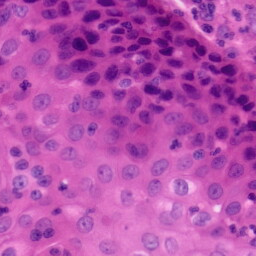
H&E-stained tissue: Tonsil